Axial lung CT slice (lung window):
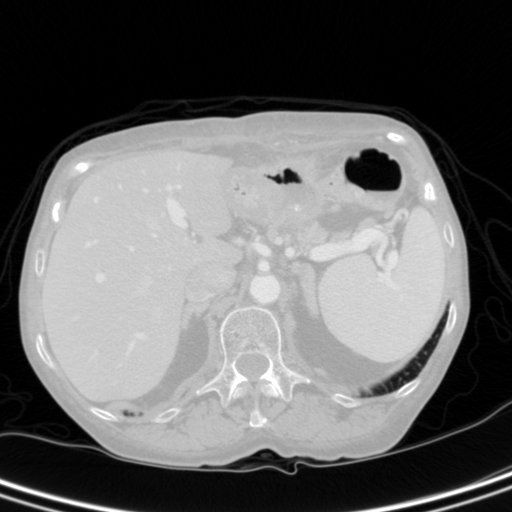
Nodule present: no